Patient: sex M, age 61
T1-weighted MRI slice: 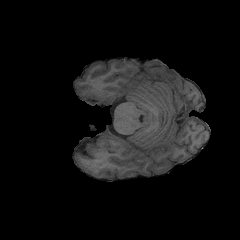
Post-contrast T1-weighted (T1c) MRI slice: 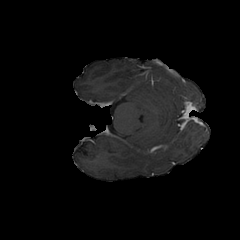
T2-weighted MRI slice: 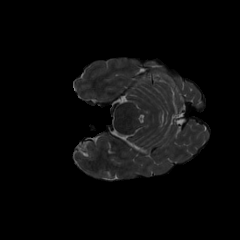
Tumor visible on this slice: no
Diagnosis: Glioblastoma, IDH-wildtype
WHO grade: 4